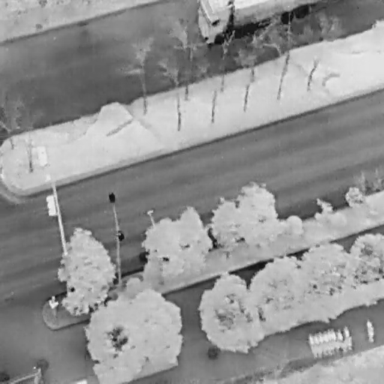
There are nine Bicycles in the infrared image.